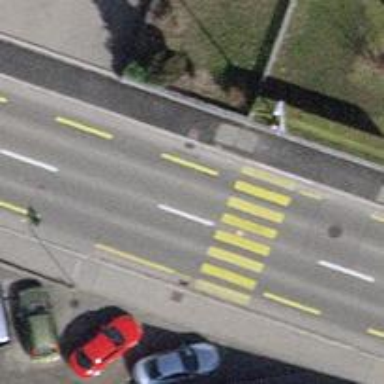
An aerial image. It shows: Marked crossing on footway.